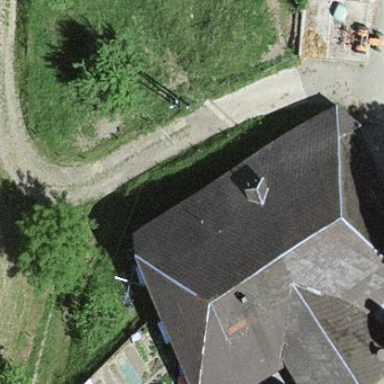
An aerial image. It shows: Farm building.